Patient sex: F
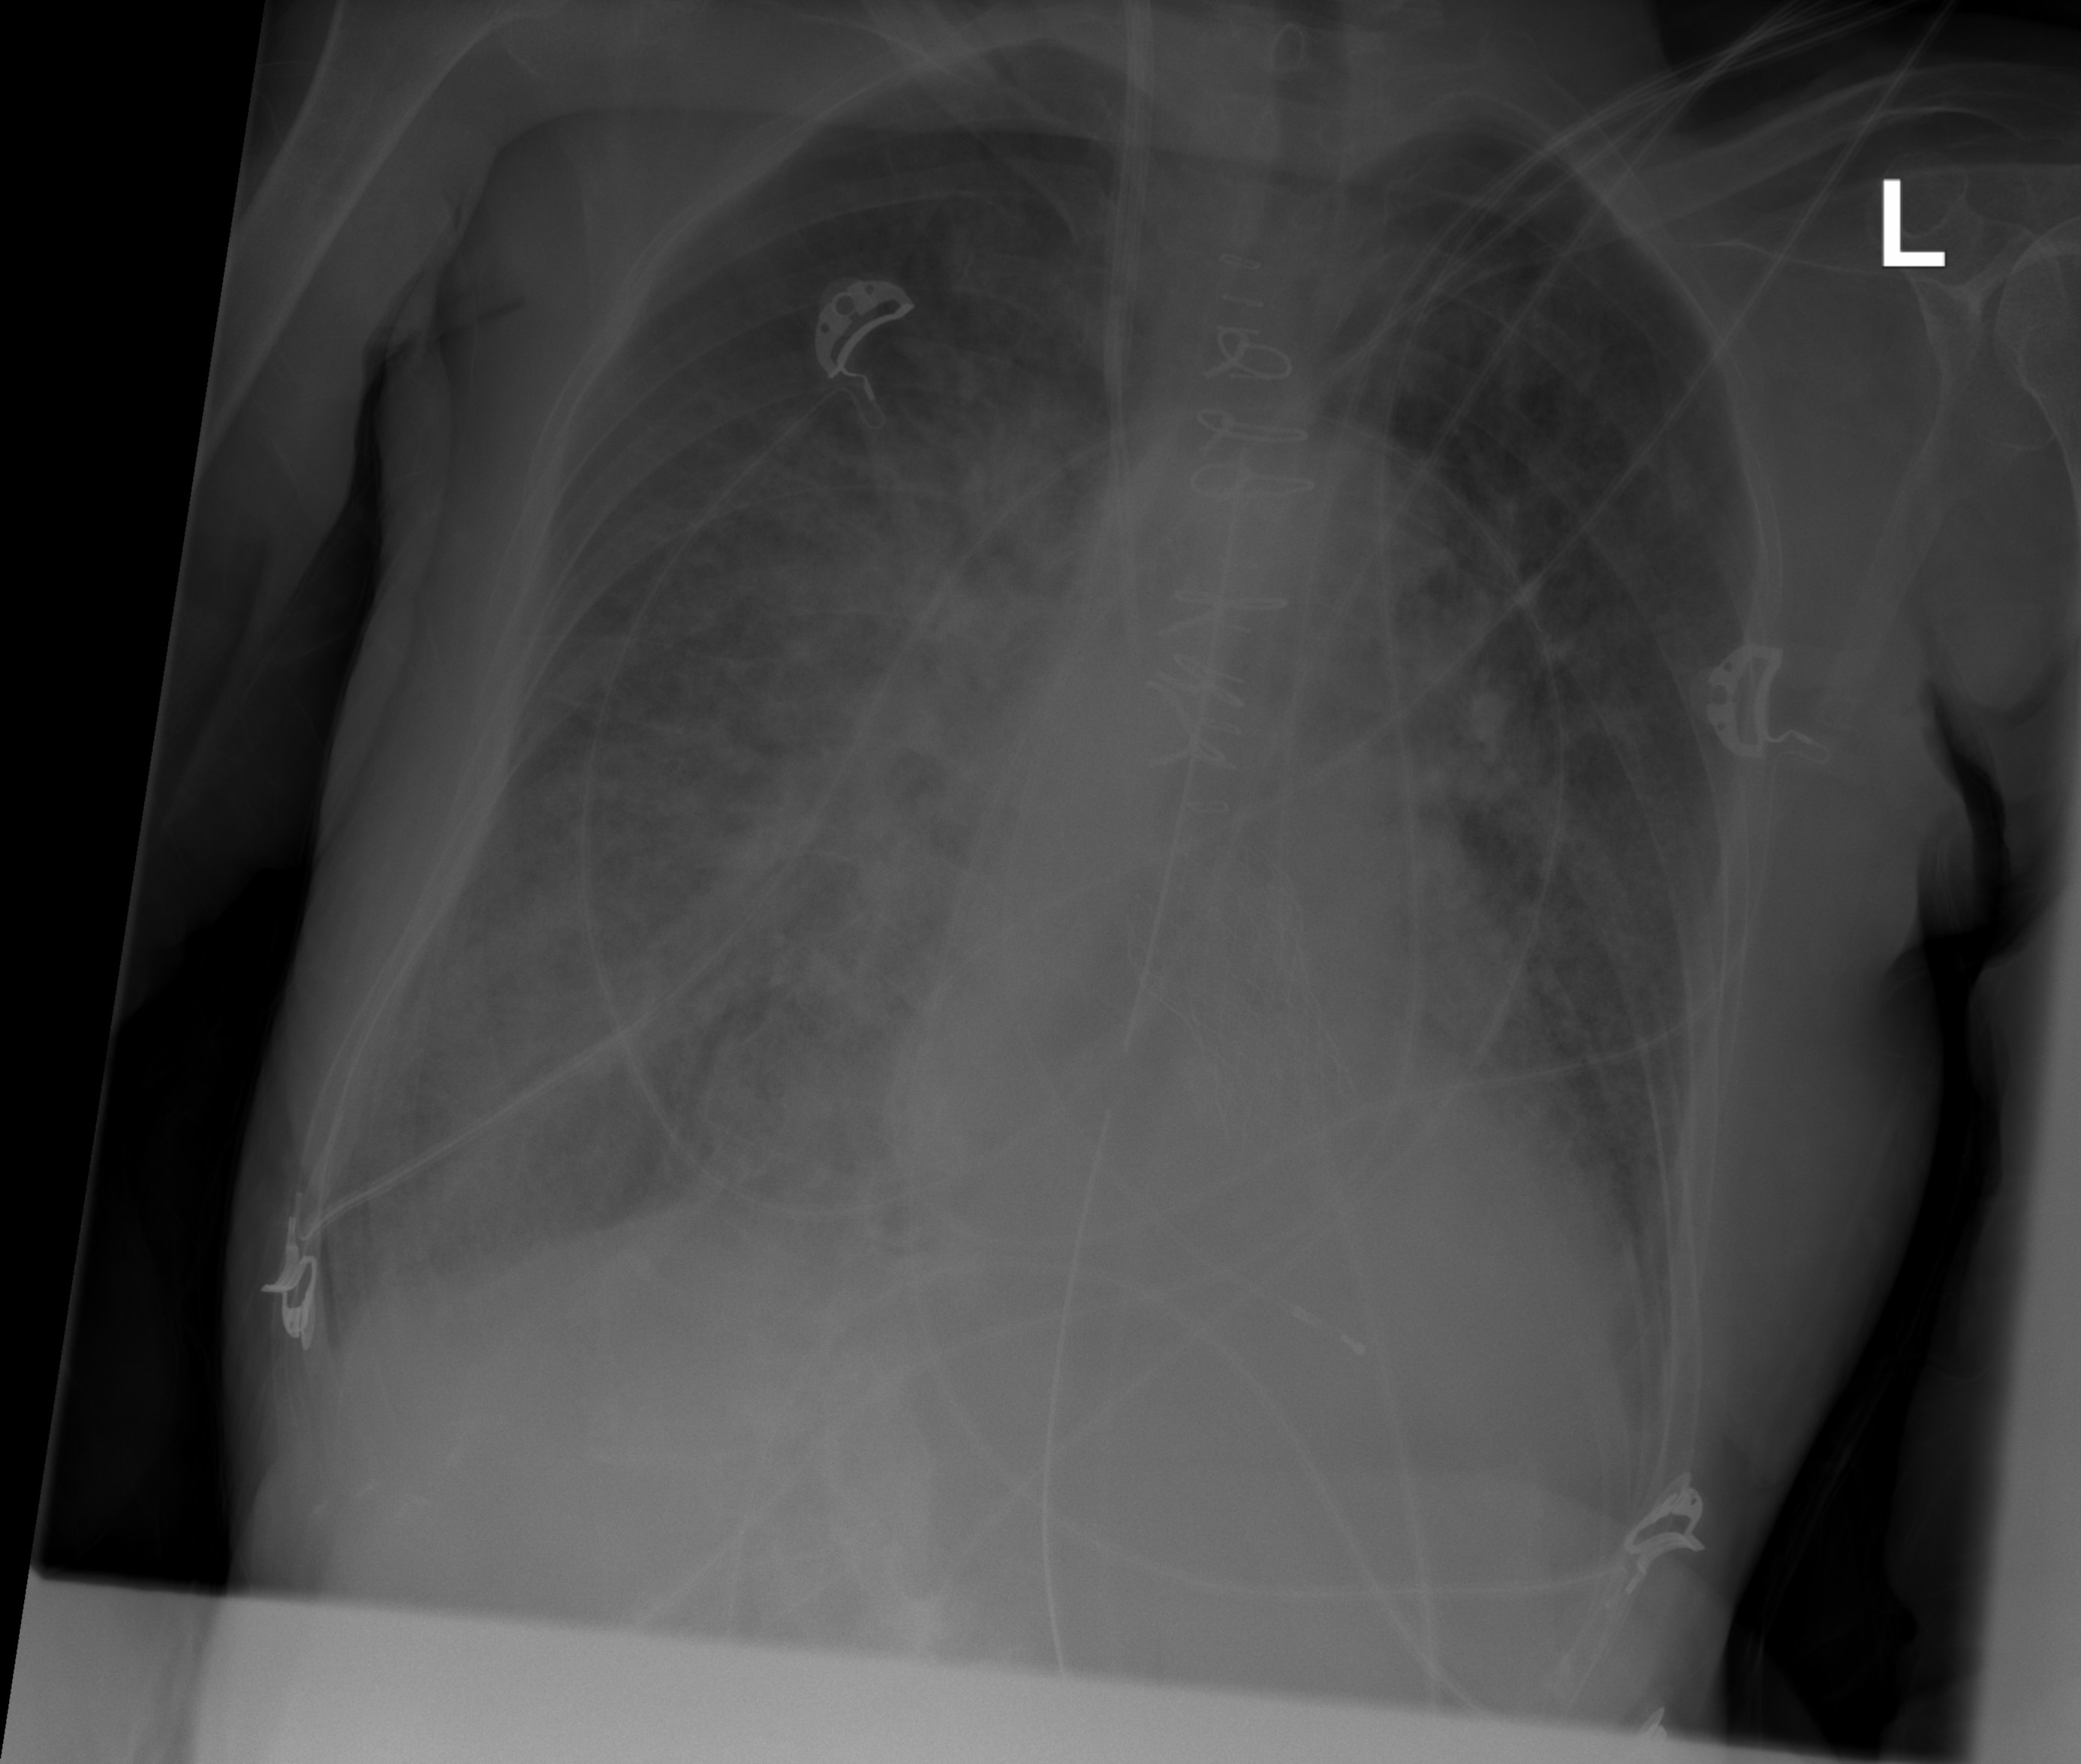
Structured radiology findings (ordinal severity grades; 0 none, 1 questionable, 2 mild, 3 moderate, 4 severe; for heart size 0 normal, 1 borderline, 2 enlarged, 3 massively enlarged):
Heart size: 2
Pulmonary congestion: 3
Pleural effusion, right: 2
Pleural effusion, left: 0
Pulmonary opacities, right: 3
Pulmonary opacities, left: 2
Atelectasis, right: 2
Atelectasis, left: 2